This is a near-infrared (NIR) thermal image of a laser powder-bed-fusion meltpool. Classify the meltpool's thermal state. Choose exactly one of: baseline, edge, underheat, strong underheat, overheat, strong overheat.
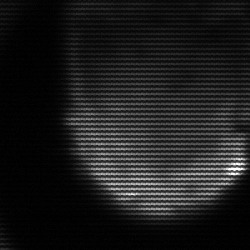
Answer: edge